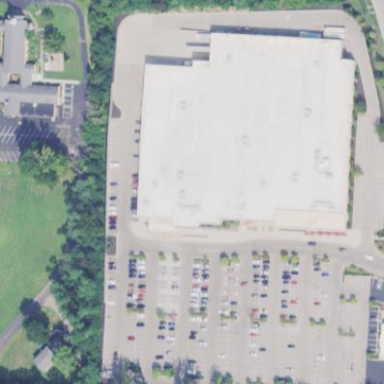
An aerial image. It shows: Department store building.